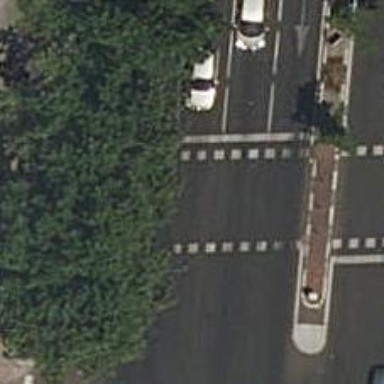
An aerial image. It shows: Traffic signals at road crossing.